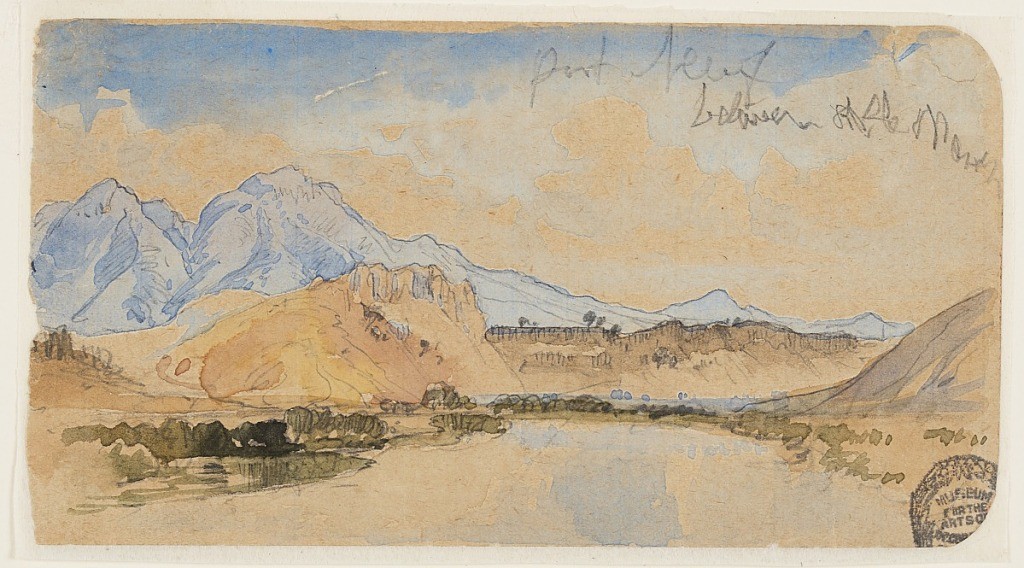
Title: Port Neuf Canyon, Idaho
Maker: Thomas Moran, American, b. Britain, 1837–1926
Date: possibly 1879
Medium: Brush and watercolor over graphite, ruled in graphite on off-white laid paper
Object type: Drawing
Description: Horizontal view of a large body of water in foreground and mountain ranges in the background.